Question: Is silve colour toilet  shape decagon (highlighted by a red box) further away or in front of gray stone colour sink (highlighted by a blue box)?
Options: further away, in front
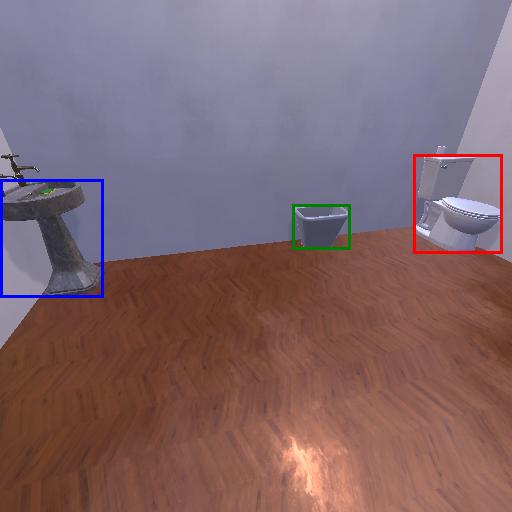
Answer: further away